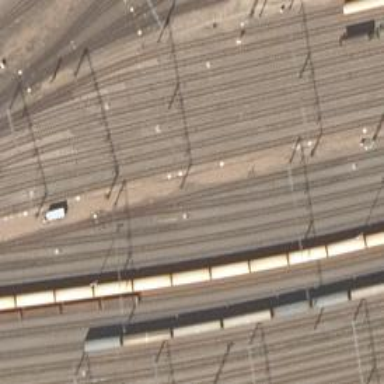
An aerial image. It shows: Railway signal.